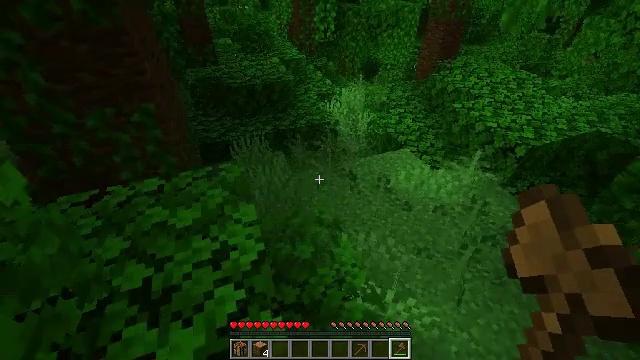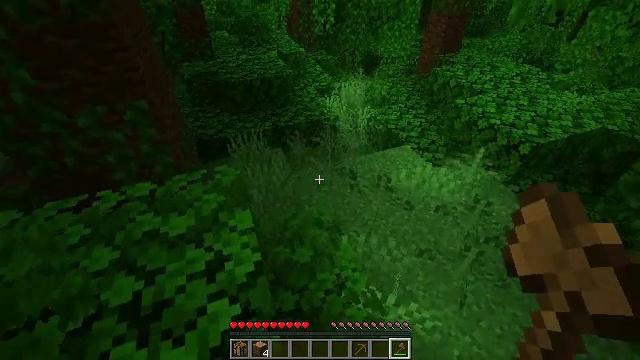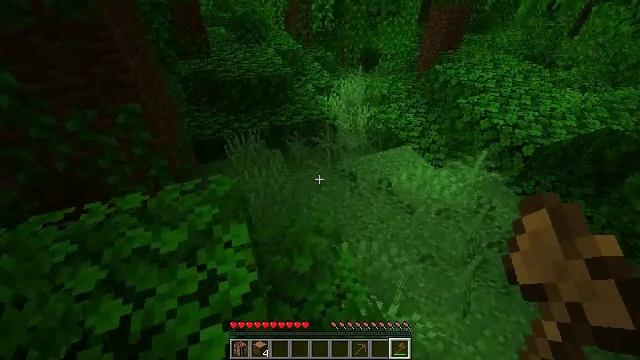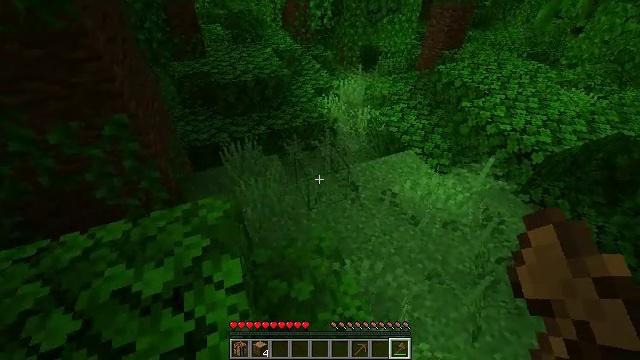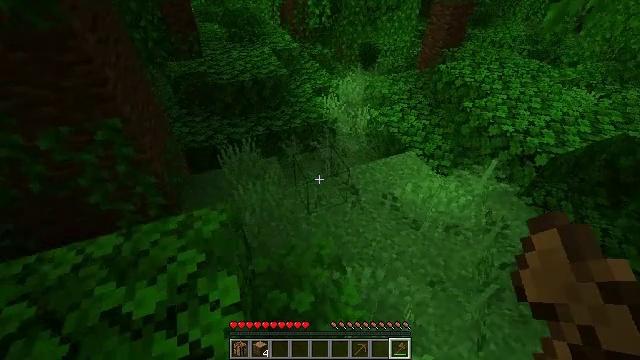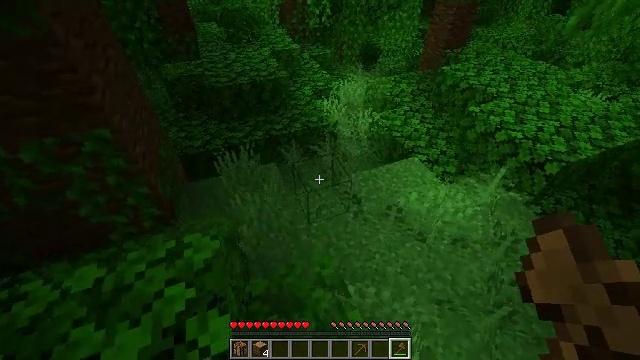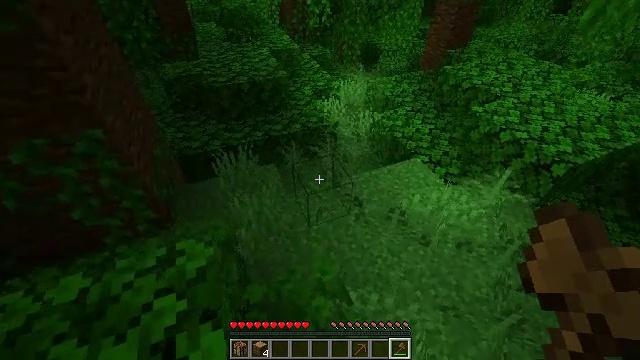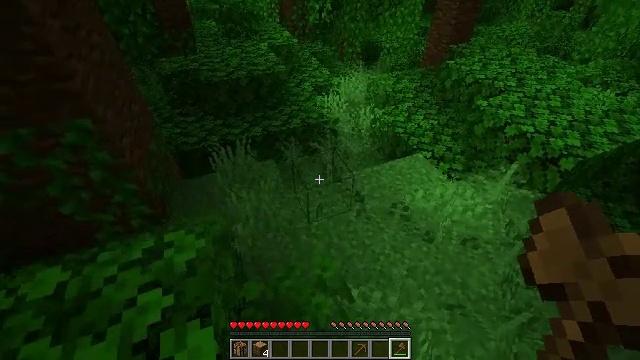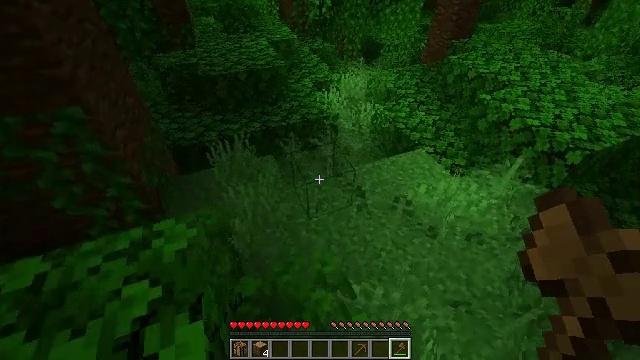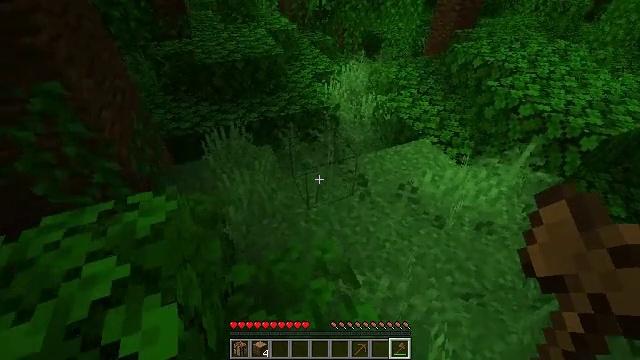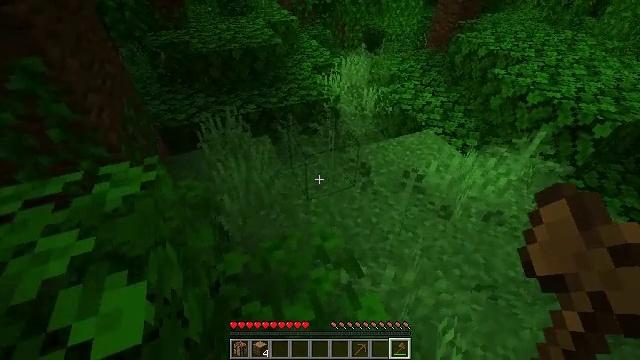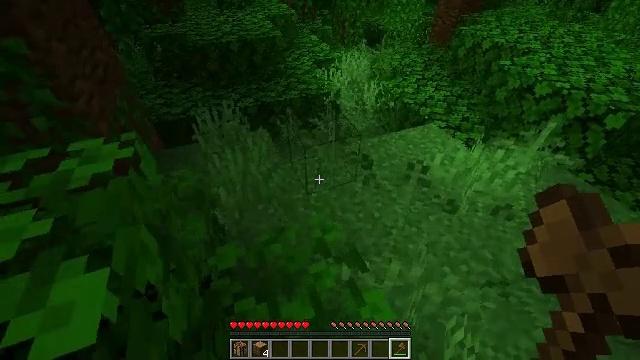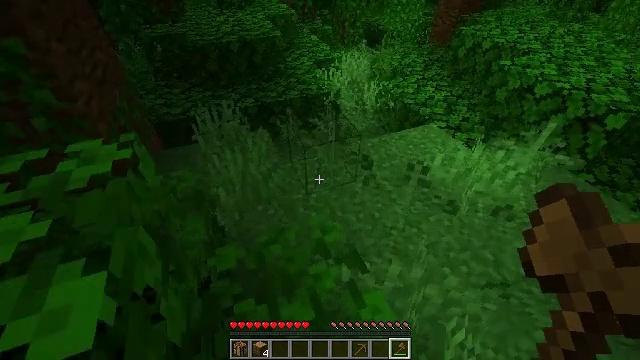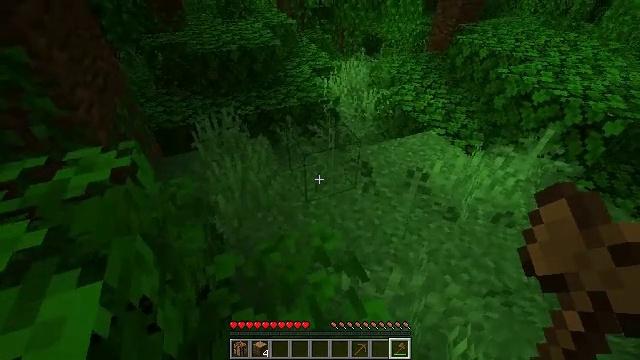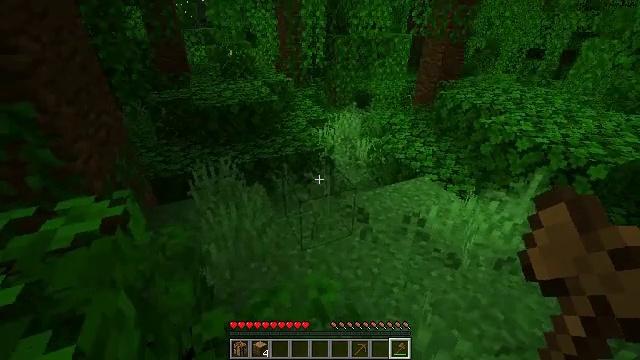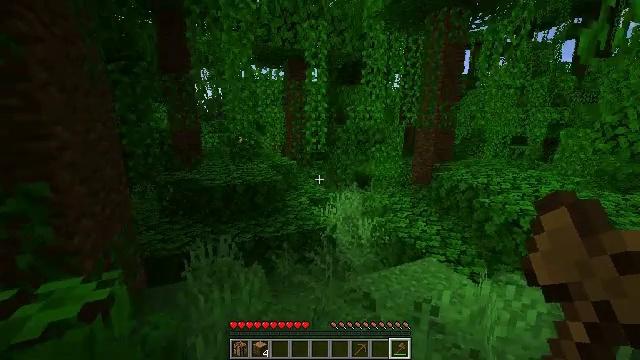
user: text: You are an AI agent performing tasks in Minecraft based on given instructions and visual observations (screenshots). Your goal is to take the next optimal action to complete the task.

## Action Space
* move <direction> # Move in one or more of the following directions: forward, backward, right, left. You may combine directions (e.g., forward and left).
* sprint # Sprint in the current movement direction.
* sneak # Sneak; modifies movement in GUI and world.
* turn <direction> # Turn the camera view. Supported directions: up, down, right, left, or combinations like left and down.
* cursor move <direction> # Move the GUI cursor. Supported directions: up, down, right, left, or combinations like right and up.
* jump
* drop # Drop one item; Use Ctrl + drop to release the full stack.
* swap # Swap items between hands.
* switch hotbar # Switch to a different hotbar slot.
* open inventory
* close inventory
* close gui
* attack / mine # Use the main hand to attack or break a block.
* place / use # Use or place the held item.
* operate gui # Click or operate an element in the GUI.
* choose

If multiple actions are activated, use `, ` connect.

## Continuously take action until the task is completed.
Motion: motion action
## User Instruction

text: Mine oak leaves.
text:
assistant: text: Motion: move forward, turn down
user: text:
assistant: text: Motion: move forward
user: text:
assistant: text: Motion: move forward
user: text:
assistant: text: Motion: move forward
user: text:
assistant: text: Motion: no_op
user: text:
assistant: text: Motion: no_op
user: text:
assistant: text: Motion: no_op
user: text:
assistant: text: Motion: no_op
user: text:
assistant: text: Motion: no_op
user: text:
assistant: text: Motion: no_op
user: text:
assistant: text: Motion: no_op
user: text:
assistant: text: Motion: no_op
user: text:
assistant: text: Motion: turn up
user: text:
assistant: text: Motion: turn right and up
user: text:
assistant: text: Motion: turn up
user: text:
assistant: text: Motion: turn left and up
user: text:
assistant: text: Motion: turn left and up
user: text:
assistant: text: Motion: turn left and up
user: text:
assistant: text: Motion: turn up
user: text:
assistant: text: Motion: turn up
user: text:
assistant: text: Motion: turn up
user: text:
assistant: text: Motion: no_op
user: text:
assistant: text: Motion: no_op
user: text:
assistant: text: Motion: no_op
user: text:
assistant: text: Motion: no_op
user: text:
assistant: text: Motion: no_op
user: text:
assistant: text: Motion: no_op
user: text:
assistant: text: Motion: move forward
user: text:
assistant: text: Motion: move forward and move right
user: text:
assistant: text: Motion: move forward and move right